高二 · 度量几何学
10.已知定义在区间 $\left[-\pi, \frac{2}{3} \pi\right]$ 上的函数 $f(x)=A \sin (\omega x+\varphi)(A>0, \omega>0,0<\varphi \leqslant \pi)$ 的图象关于直线 $x=-\frac{\pi}{6}$ 对称,当 $x \in\left[-\frac{\pi}{6}, \frac{2 \pi}{3}\right]$ 时, $f(x)$ 的图象如图 1-5-5 所示.

图 1-5-5

(1)求 $f(x)$ 在 $\left[-\pi, \frac{2}{3} \pi\right]$ 上的解析式;

(2)求方程 $f(x)=\frac{\sqrt{2}}{2}$ 的解.
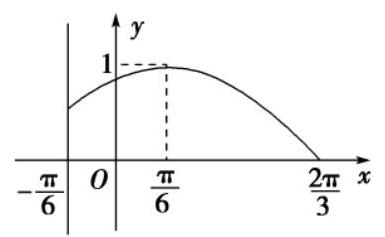
答案: (1)由题图知: $A=1$,

$T=4\left(\frac{2 \pi}{3}-\frac{\pi}{6}\right)=2 \pi$, 则 $\omega=\frac{2 \pi}{T}=1$,

在 $x \in\left[-\frac{\pi}{6}, \frac{2 \pi}{3}\right]$ 时, 将 $\left(\frac{\pi}{6}, 1\right)$ 代入 $f(x)$ 得,

$f\left(\frac{\pi}{6}\right)=\sin \left(\frac{\pi}{6}+\varphi\right)=1$, 因为 $0<\varphi \leqslant \pi$, 所以 $\varphi=\frac{\pi}{3}$,

所以在 $x \in\left[-\frac{\pi}{6}, \frac{2 \pi}{3}\right]$ 时, $f(x)=\sin \left(x+\frac{\pi}{3}\right)$.

同理在 $x \in\left[-\pi,-\frac{\pi}{6}\right]$ 时,

$f(x)=\sin \left(x-\frac{2}{3} \pi\right)$.

综上, $f(x)= \begin{cases}\sin \left(x+\frac{\pi}{3}\right), & x \in\left[-\frac{\pi}{6}, \frac{2 \pi}{3}\right], \\ \sin \left(x-\frac{2}{3} \pi\right), & x \in\left[-\pi,-\frac{\pi}{6}\right]\end{cases}$

(2) 由 $f(x)=\frac{\sqrt{2}}{2}$ 在区间 $\left[-\frac{\pi}{6}, \frac{2 \pi}{3}\right]$ 内可得 $x_{1}=\frac{5 \pi}{12}, x_{2}=-\frac{\pi}{12}$.

因为 $y=f(x)$ 关于 $x=-\frac{\pi}{6}$ 对称,
有 $x_{3}=-\frac{\pi}{4}, x_{4}=-\frac{3 \pi}{4}$.

则 $f(x)=\frac{\sqrt{2}}{2}$ 的解为 $-\frac{\pi}{4},-\frac{3 \pi}{4}, \frac{5 \pi}{12},-\frac{\pi}{12}$.